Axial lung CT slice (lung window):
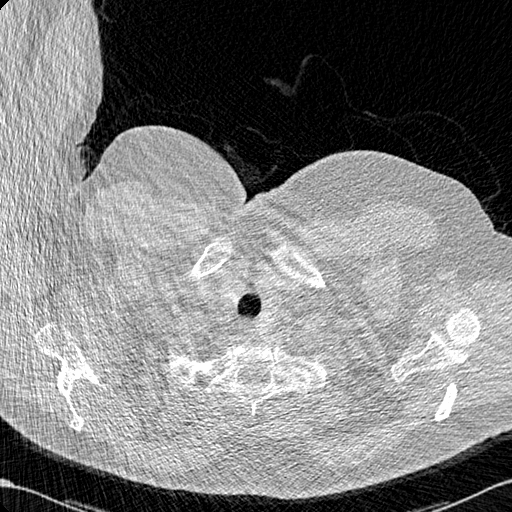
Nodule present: no